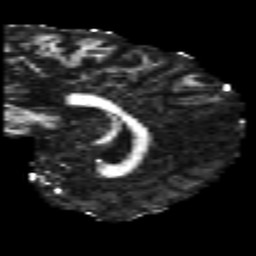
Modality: FA
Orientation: sagittal
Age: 30
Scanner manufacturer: philips
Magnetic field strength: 3 T
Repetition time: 8.603 s
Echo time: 0.1268 s